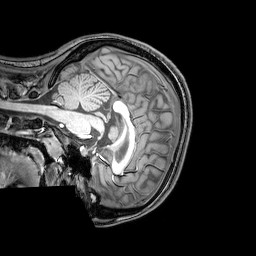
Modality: T1w
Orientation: sagittal
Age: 20
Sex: female
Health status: healthy
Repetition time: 0.081 s
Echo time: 0.037 s